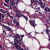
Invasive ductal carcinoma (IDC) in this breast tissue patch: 1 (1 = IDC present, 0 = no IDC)